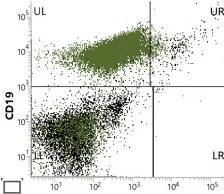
Acute leukemia immunophenotyping by flow cytometry. TDT positive and MPO negative.
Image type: pathology (papanicolaou)